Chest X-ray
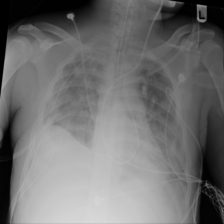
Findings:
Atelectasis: negative
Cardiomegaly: negative
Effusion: negative
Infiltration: positive
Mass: negative
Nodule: negative
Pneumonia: negative
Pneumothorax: negative
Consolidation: negative
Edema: negative
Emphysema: negative
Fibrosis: negative
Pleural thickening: negative
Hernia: negative